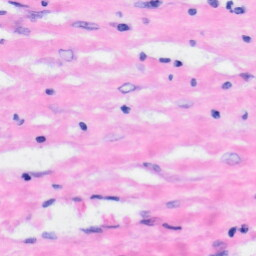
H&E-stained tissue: Liver